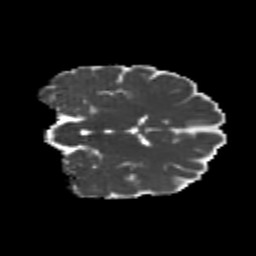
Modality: MD
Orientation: coronal
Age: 23
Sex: female
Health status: healthy
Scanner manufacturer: philips
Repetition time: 7.386 s
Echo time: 0.08599 s